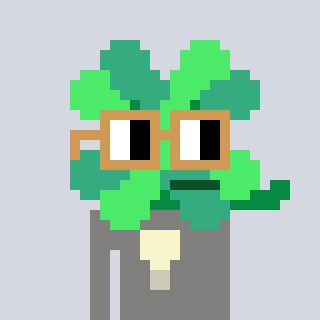
a pixel art character with square brown glasses, a clover-shaped head and a bluegrey-colored body on a cool background